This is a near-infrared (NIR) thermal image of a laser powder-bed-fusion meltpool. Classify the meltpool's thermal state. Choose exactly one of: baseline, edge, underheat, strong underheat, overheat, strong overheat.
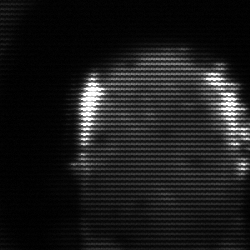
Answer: baseline